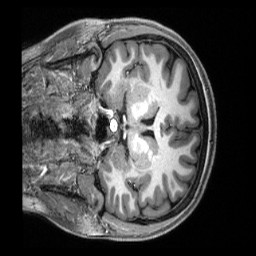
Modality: T1w
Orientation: coronal
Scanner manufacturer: siemens
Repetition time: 2.5 s
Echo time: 0.00231 s